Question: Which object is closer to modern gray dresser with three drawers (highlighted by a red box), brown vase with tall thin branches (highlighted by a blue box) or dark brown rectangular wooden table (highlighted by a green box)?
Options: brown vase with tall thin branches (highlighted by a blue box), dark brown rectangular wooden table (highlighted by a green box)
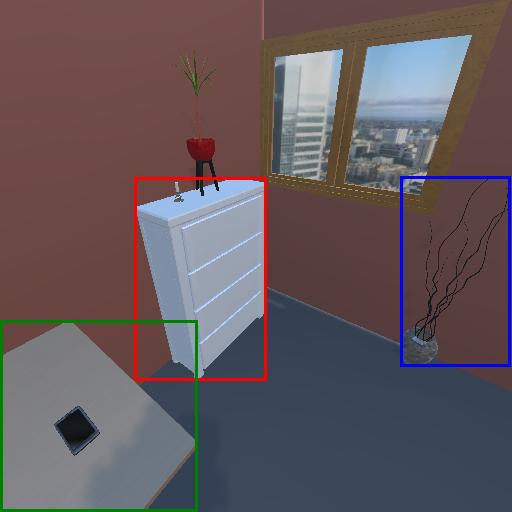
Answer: brown vase with tall thin branches (highlighted by a blue box)